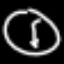
Label: clock